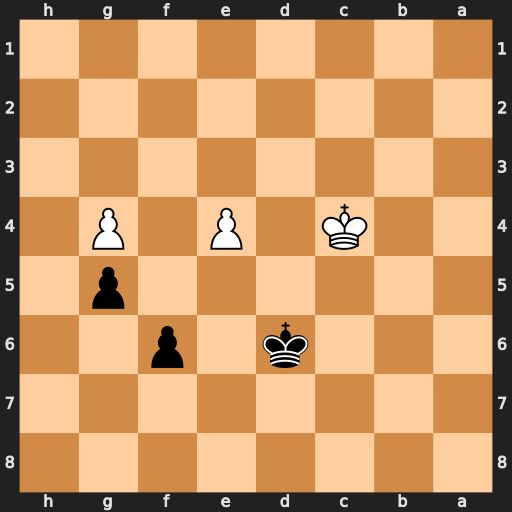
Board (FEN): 8/8/3k1p2/6p1/2K1P1P1/8/8/8
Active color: b
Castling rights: -
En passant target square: -
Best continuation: Ke5 Kd3 Kf4